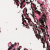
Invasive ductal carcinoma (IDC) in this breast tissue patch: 0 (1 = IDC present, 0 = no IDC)